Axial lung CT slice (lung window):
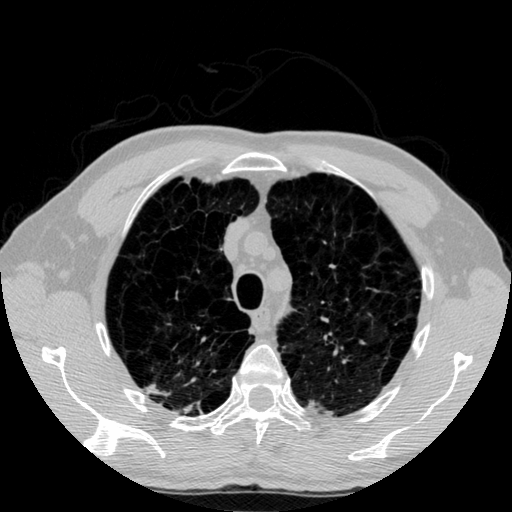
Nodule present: no